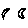
Label: moon